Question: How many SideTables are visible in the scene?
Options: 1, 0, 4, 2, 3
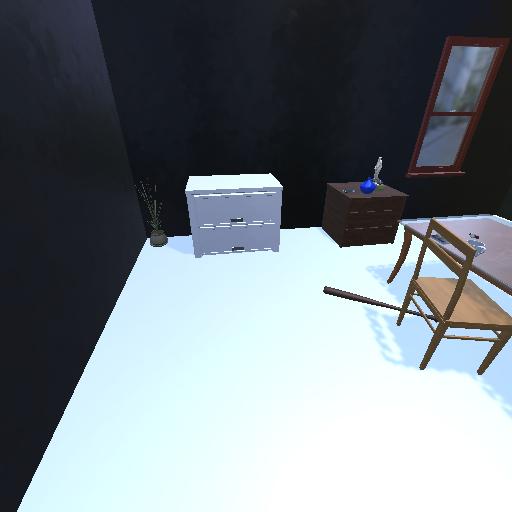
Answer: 1